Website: bh-photo
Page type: address-validator
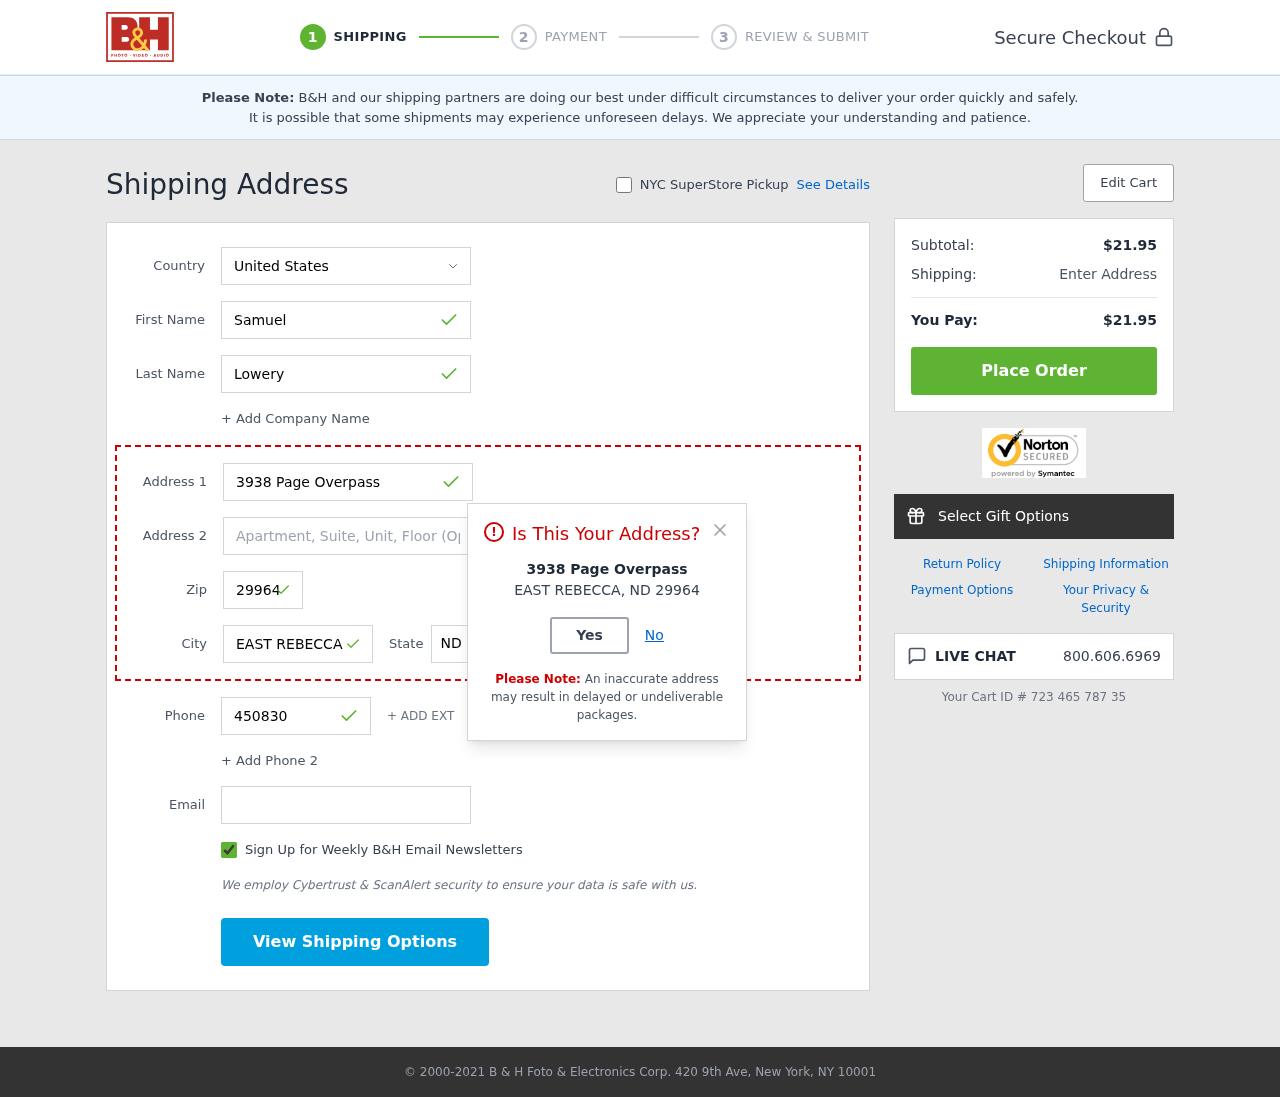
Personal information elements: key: PII_CITY
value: East Rebecca
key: PII_COUNTRY
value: United States
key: PII_EMAIL
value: samuel.lowery@hotmail.com
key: PII_FIRSTNAME
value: Samuel
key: PII_LASTNAME
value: Lowery
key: PII_PHONE
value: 4508306402
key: PII_POSTCODE
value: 29964
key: PII_STATE_ABBR
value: ND
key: PII_STREET
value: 3938 Page Overpass
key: PII_CITY_MODAL
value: EAST REBECCA
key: PII_POSTCODE_FULL
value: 29964
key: PII_POSTCODE_NUMERIC
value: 29964
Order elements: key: ORDER_SUBTOTAL
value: $21.95
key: ORDER_TOTAL
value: $21.95
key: ORDER_ID
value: Your Cart ID # 723 465 787 35